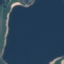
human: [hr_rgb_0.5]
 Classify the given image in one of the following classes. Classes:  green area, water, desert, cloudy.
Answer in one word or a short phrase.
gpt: water